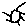
Label: sun